Field crop: maize
Growth stage: 2
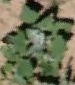
Species: chenopodium